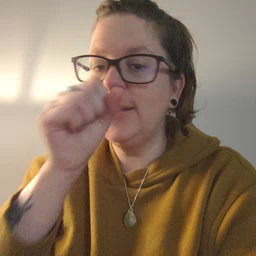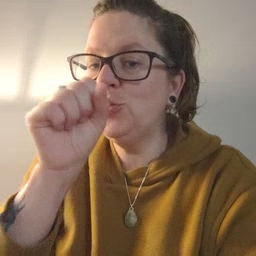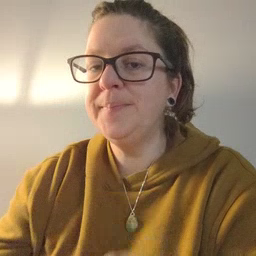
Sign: icecream